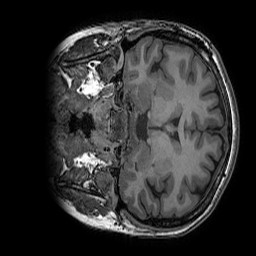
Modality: T1w
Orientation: coronal
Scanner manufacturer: ge
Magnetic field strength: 3 T
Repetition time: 0.008156 s
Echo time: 0.00318 s